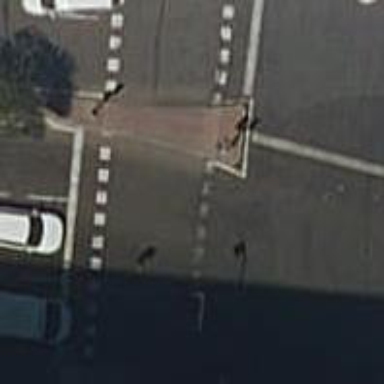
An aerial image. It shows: Road crossing with traffic signals.